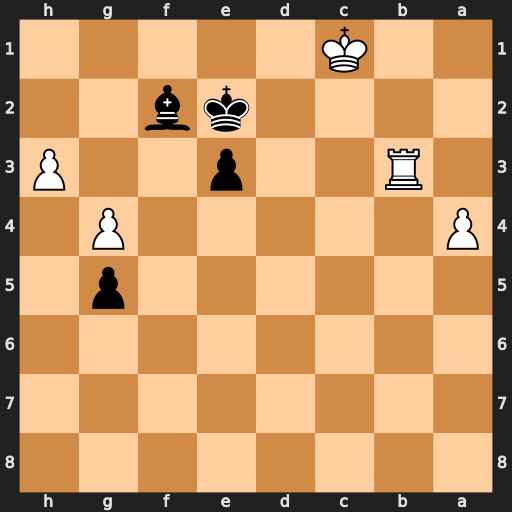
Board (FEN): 8/8/8/6p1/P5P1/1R2p2P/4kb2/2K5
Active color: b
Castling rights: -
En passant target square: -
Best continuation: Kf1 Kc2 e2